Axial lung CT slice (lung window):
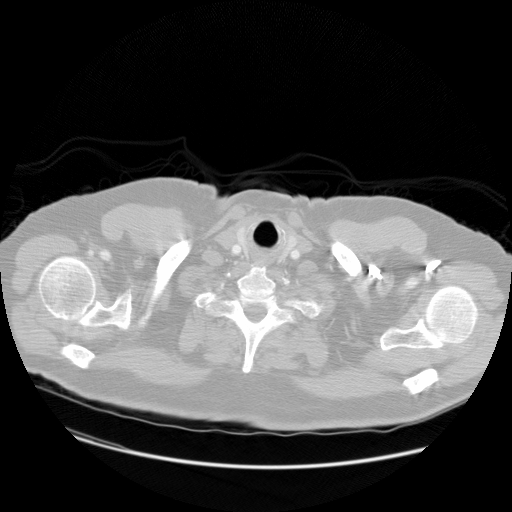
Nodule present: no